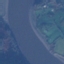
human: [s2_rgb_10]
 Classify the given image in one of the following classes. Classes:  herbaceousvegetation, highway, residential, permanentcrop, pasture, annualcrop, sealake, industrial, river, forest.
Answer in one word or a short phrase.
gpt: River